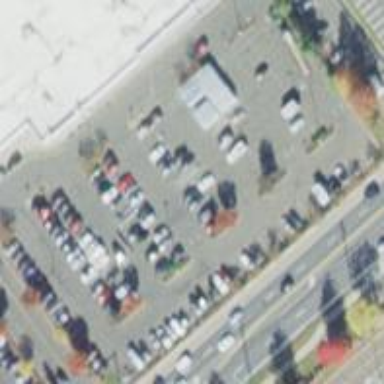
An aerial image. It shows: Parking area with asphalt surface.